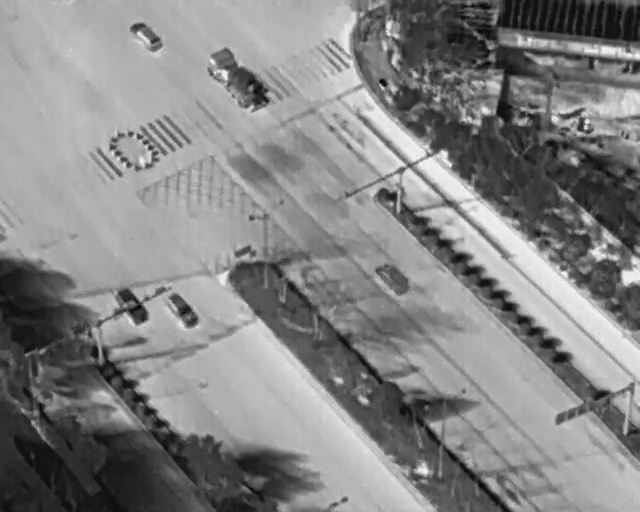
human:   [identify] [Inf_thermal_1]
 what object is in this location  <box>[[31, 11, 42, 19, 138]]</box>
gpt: <ref>1 medium car at the top</ref>

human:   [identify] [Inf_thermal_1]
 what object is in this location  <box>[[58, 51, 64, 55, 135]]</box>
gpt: <ref>1 medium car at the center</ref>

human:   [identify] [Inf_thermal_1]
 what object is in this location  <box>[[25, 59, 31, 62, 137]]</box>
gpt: <ref>1 small car at the left</ref>